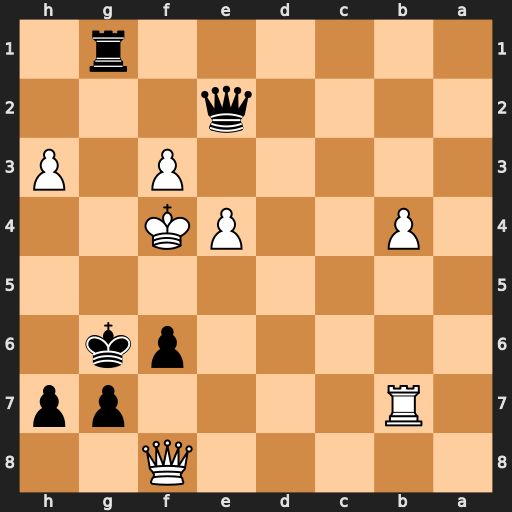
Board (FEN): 5Q2/1R4pp/5pk1/8/1P2PK2/5P1P/4q3/6r1
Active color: b
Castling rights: -
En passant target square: -
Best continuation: Qd2#